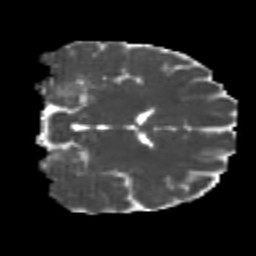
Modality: MD
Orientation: coronal
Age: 25
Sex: male
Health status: healthy
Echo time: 0.074 s